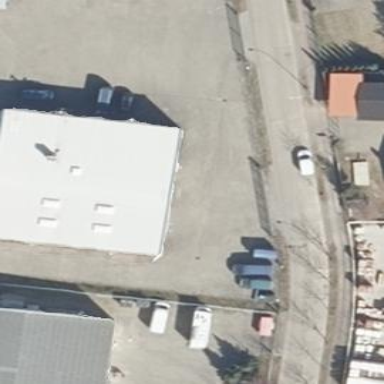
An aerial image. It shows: Industrial building.